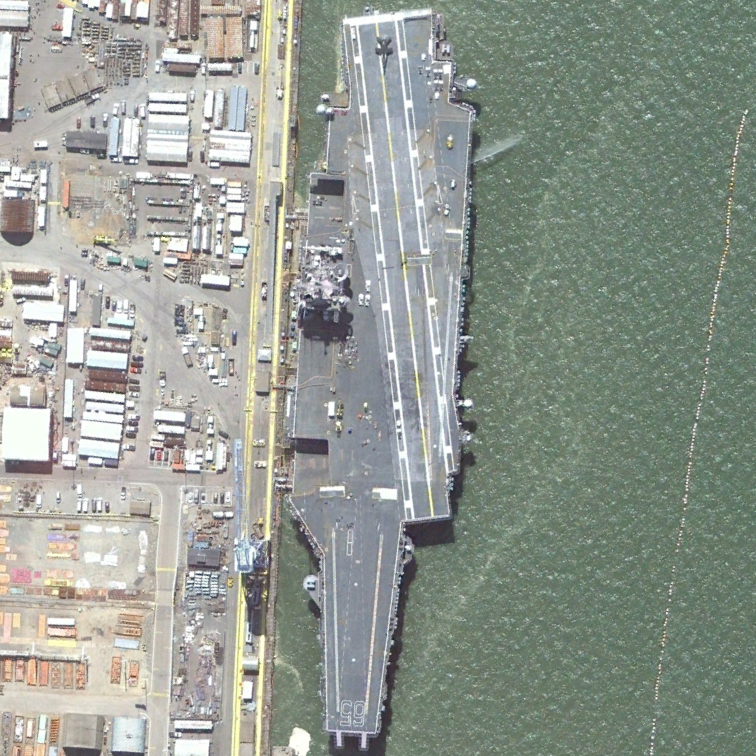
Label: aircraft_carrier